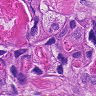
Metastatic tissue present: yes